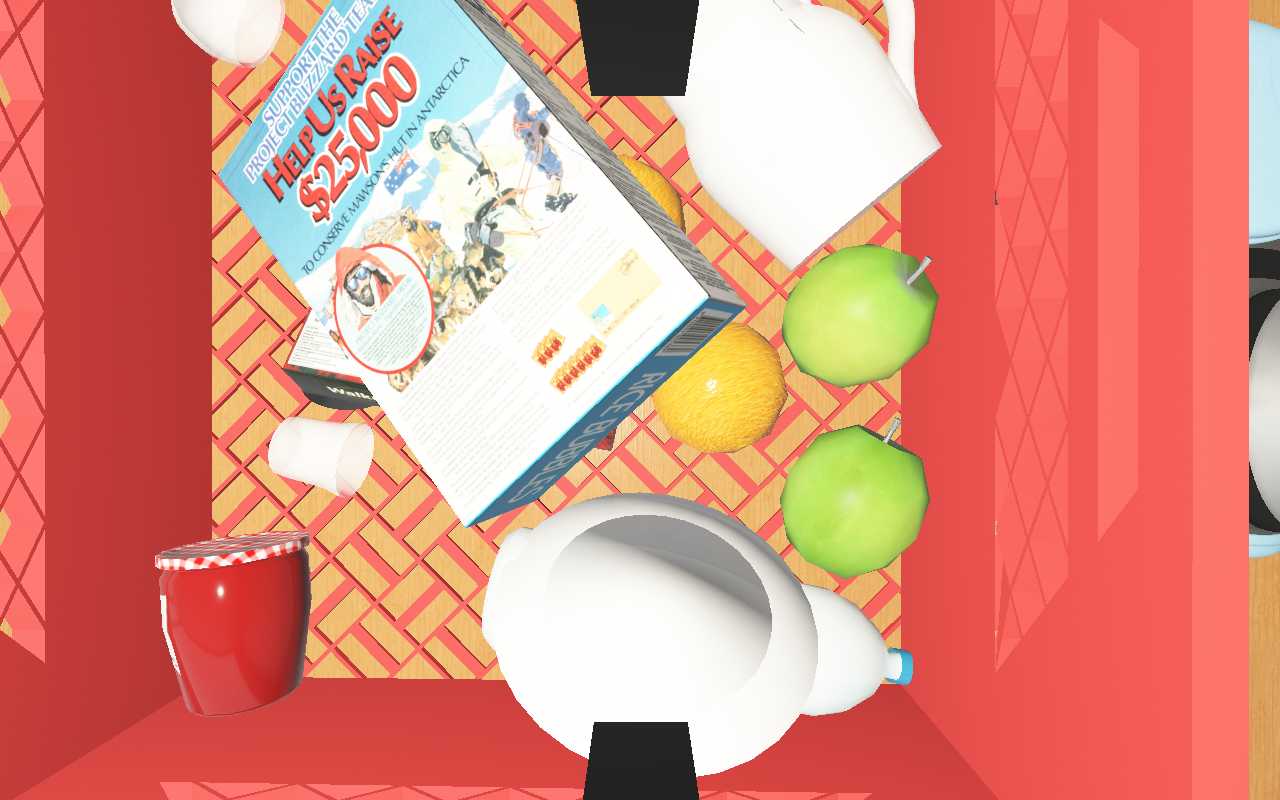
Objects in the scene:
apple
orange
orange
jam jar
cereal box